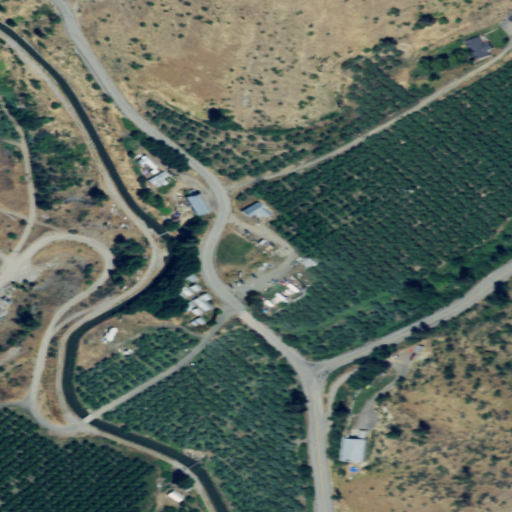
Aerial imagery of valley in Washington named Ollala Canyon containing cultivated crops, low intensity development, grassland, shrub, open development, medium intensity development, and evergreen forest